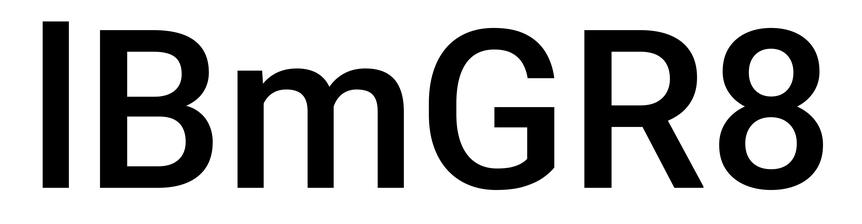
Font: Roboto_Medium